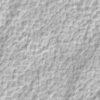
Label: not_dusty